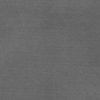
Label: dusty